Field crop: maize
Growth stage: 1
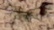
Species: lolium